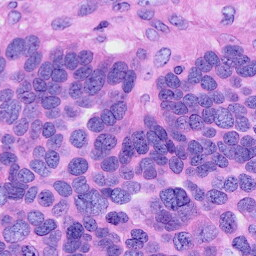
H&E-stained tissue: Ovarian